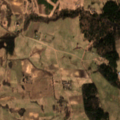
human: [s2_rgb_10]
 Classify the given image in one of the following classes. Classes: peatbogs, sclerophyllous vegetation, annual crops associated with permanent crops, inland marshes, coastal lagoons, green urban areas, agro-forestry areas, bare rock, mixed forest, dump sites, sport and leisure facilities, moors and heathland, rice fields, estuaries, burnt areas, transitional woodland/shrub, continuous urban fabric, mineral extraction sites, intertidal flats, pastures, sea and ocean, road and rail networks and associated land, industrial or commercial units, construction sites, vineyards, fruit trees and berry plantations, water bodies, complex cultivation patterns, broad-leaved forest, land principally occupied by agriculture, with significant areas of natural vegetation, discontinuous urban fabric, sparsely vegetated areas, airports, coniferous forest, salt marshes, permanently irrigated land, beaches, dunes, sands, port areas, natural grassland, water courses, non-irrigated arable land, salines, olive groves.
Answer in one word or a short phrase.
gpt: non-irrigated arable land, complex cultivation patterns, land principally occupied by agriculture, with significant areas of natural vegetation, mixed forest